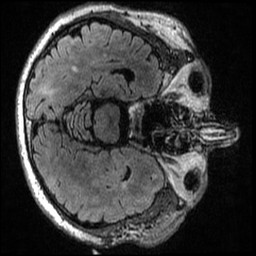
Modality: T2w
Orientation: axial
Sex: male
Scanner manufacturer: ge
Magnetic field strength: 3 T
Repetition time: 6 s
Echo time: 0.1289 s